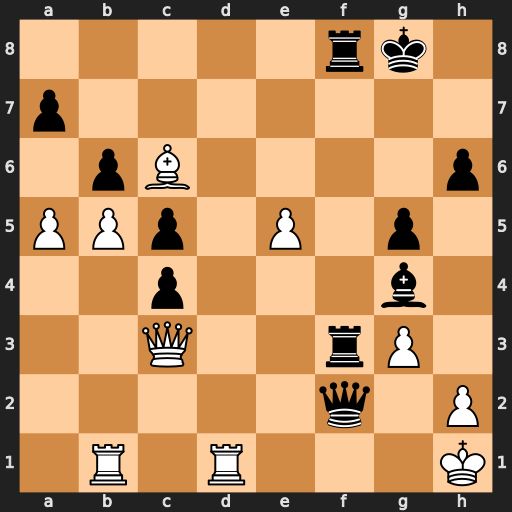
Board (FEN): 5rk1/p7/1pB4p/PPp1P1p1/2p3b1/2Q2rP1/5q1P/1R1R3K
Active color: w
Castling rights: -
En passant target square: -
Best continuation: Qxc4+ Kg7 Qxg4